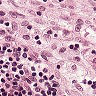
Metastatic tissue present: no